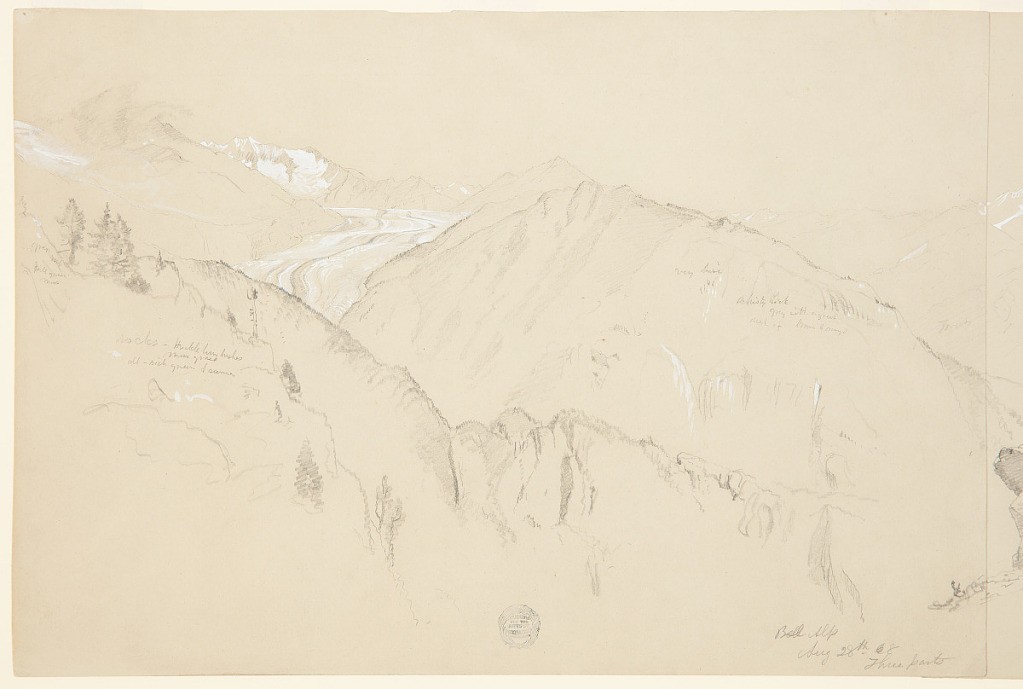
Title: View from Belalp, Switzerland, Part One
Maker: Frederic Edwin Church, American, 1826–1900
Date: August 28, 1868
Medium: Graphite, brush and white gouache on gray-green wove paper
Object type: Drawing
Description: Landscape sketch showing the first part of a panoramic view of the Swiss Alps from the hamlet of Bel Alp. This description refers to the entire view, comprising two leaves with 1917-4-892-b and its verso. A rough, rocky outcropping is visible in the foreground at lower right, while an extremely rugged ridge in the middle distance at left descends toward the center of the composition. Beyond it, at center, a large, bulging mountain ridge is prominently visible. In the background at left, the Aletsch Glacier snakes through a rugged valley bounded by serrated peaks--its dark medial moraines plainly visible. In the background at right, the sharp, snow-capped summits of the Pennine Alps stretch across the horizon.